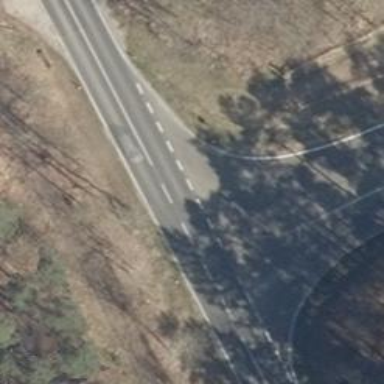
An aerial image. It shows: Secondary road with asphalt surface.